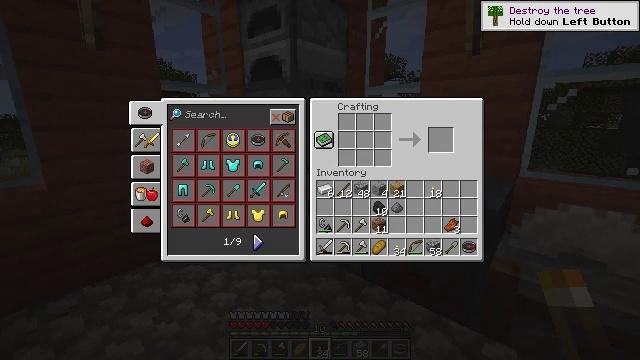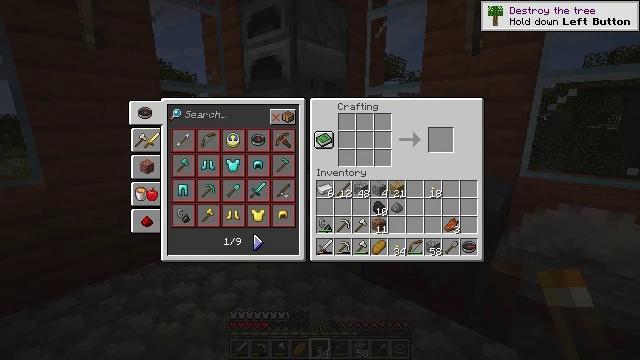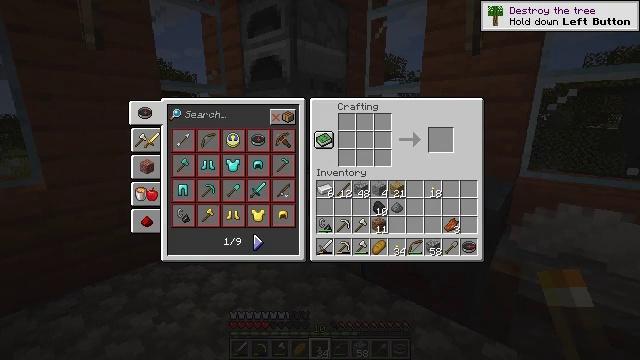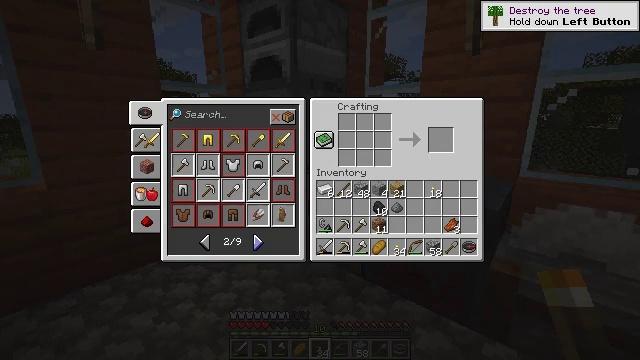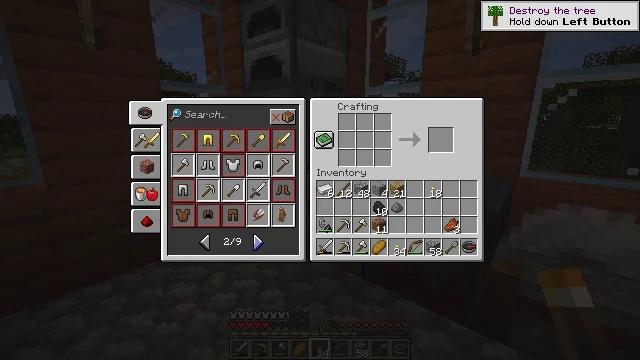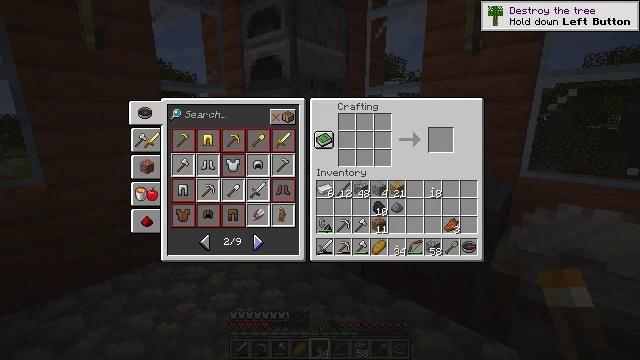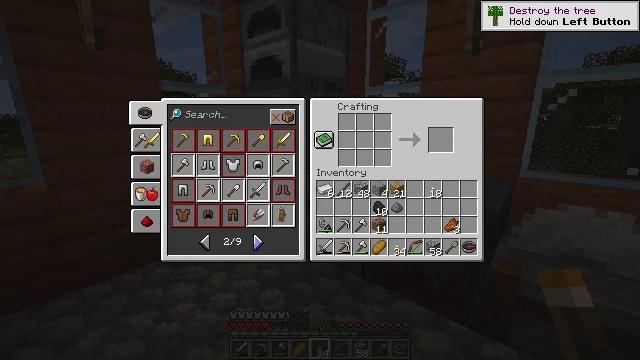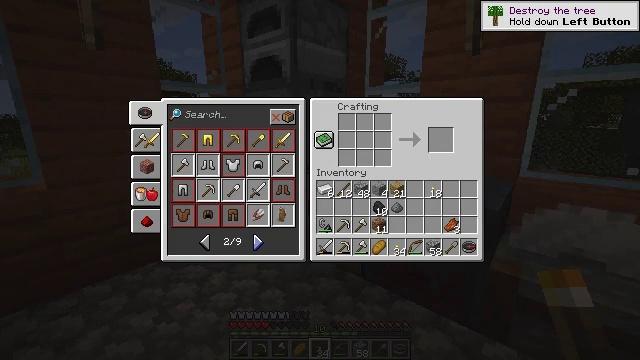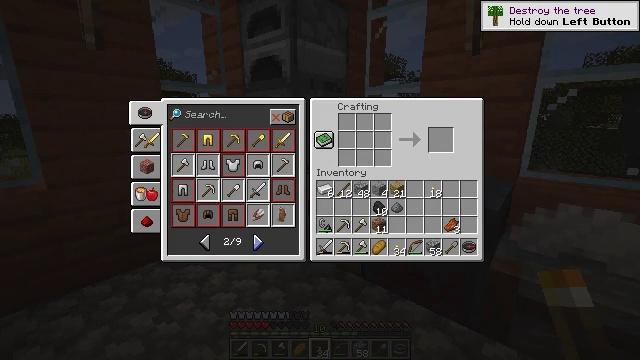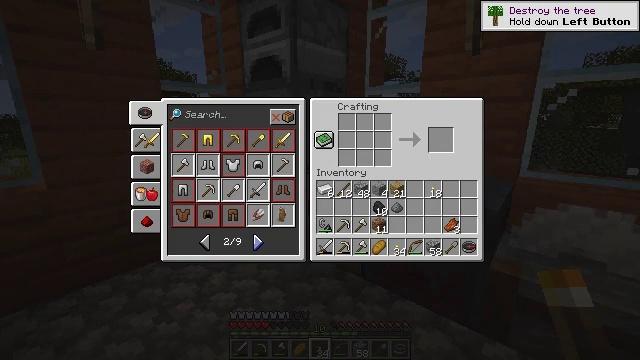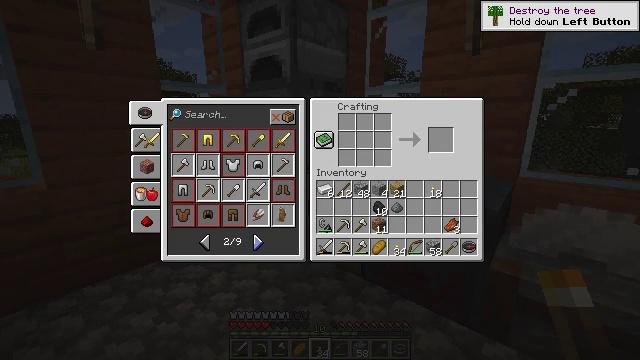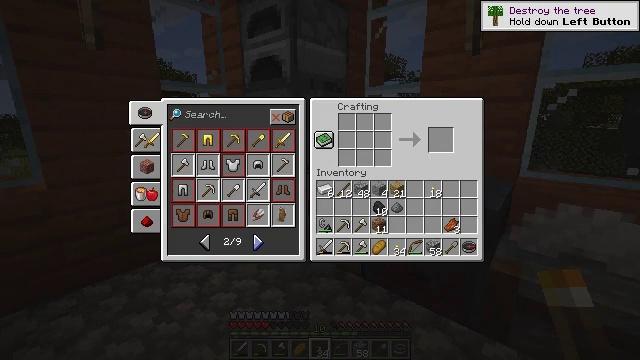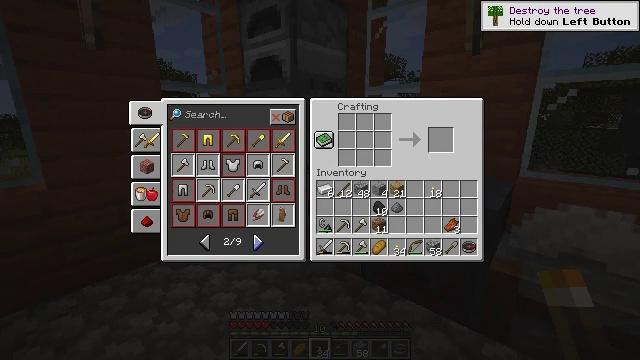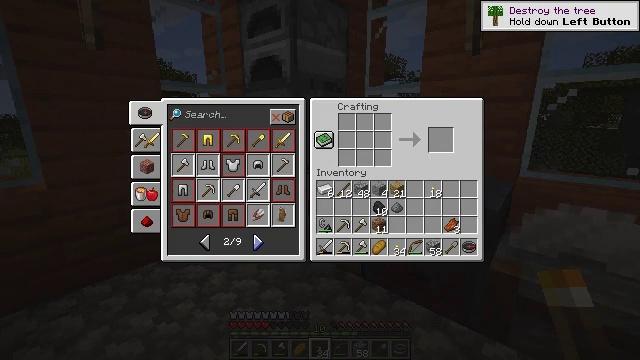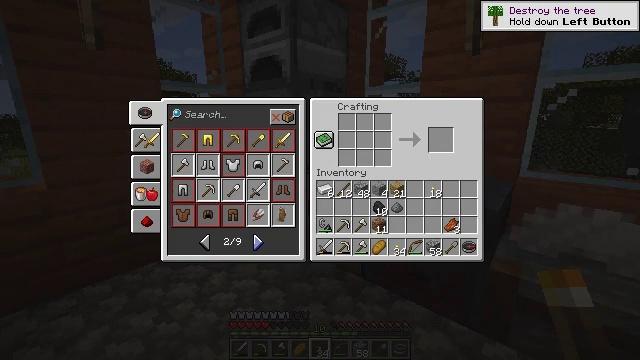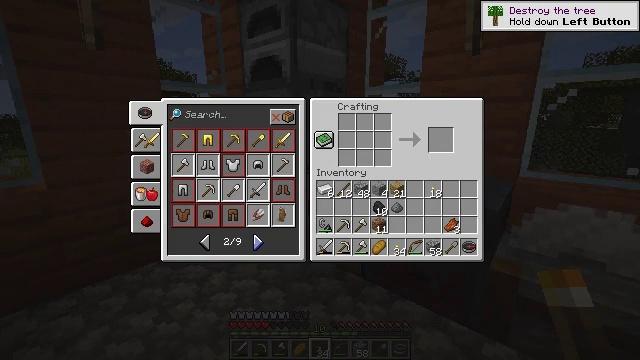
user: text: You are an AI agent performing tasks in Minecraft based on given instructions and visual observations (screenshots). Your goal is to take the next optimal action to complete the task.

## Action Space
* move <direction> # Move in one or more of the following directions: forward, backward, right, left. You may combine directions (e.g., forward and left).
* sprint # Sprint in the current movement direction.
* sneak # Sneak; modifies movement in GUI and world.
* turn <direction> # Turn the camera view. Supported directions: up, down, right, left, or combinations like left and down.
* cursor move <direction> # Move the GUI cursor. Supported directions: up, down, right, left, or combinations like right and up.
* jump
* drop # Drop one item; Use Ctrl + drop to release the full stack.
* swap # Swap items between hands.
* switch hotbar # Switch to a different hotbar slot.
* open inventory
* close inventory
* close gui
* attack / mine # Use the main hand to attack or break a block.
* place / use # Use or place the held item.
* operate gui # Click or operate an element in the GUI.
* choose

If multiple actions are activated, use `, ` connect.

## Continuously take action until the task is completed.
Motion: motion action
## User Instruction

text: Craft a stone hoe.
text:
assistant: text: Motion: no_op
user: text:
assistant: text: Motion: no_op
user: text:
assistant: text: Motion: attack / mine
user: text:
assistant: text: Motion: attack / mine
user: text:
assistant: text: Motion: attack / mine
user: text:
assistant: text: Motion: no_op
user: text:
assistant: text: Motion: no_op
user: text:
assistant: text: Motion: no_op
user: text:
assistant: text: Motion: no_op
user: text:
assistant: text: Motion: no_op
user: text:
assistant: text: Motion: no_op
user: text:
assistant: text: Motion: no_op
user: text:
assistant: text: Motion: no_op
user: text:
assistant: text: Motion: no_op
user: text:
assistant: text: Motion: no_op
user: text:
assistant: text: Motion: no_op
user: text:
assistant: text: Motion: no_op
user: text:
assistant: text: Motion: no_op
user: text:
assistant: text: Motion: no_op
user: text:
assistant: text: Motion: no_op
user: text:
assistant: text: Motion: turn up
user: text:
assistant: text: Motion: turn up
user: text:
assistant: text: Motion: turn up
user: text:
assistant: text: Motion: no_op
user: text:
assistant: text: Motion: no_op
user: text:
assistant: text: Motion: no_op
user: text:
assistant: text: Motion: no_op
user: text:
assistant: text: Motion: no_op
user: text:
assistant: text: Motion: no_op
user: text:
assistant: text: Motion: no_op